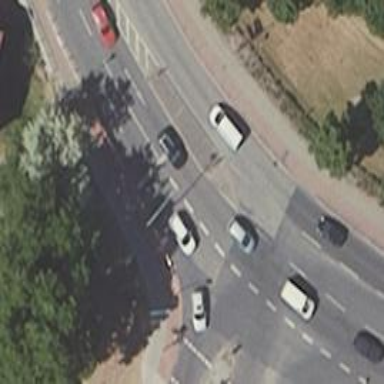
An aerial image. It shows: Road with traffic signals.